Question: I have a chat application that is based on a Form and 2 richTextBoxes !
'richTextBox1' is used to display all conversation
'richTextBox_TextToSend' is used to type in the message to send
when a user types a message and hit the enter button, the entered text will appear in richTextBox1
'''
private void button1_Click(object sender, EventArgs e)
{
// insert message to database
if(richTextBox_TextToSend.TextLength>0) {
string txt = richTextBox_TextToSend.Text;
// send the typed message
sendMessage(from,to,task_id,txt);
// show the typed text in the richTextBox1
richTextBox1.Text += from+": "+richTextBox_TextToSend.Text+"
";
richTextBox_TextToSend.Clear();
}
}
'''
The variable 'from' of type string holds the name of who send the message (the user using the application)
How to display the name only in bold and other text in normal font style so after typing the message, I see : Hello.... instead of
Chakib Yousfi : Hello...
Any help would be highly appreciated .

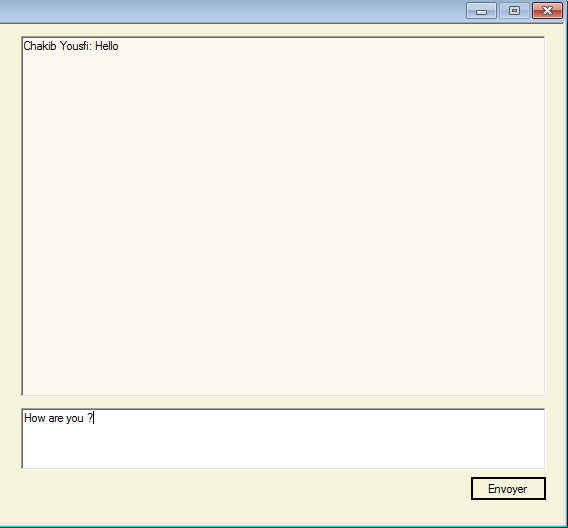
Answer: First, you should select the text you want to make bold:
'''
richTextBox1.SelectionStart = 0;
richTextBox1.SelectionLength = 13;
'''
And then you can define the style for the selected text:
'''
richTextBox1.SelectionFont = new Font(richTextBox1.Font, FontStyle.Bold);
'''